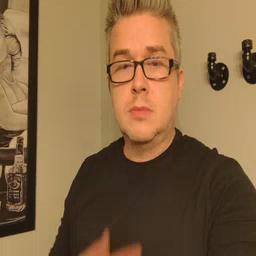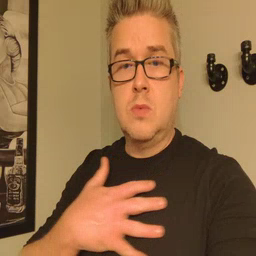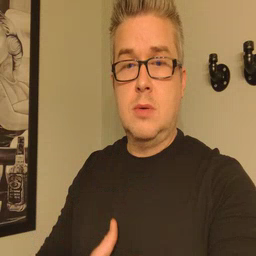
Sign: zebra